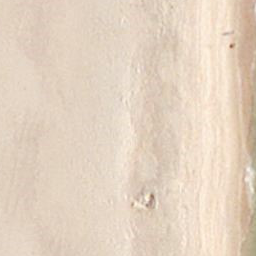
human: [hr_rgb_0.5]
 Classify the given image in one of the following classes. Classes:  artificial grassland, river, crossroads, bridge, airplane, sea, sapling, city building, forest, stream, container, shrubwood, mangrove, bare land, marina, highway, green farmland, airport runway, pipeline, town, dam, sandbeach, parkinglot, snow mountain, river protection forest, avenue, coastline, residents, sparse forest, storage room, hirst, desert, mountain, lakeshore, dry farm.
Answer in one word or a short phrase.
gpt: sandbeach